四年级 · 算术
脱式计算: 能简算的要简算。

$25 \times 32 \times 125 \quad 167+389+33 \quad 75 \times 97+75 \times 3$

$30 \times(320-170) \div 90 \quad 864 \div[(27-23) \times 12] \quad(229 \times 2-113) \div 23$
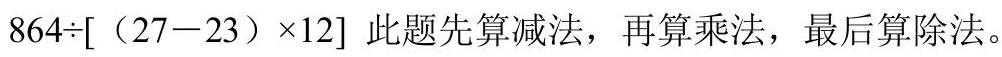
答案: 解$100000 ; 589 ; 7500$

$50 ; 18 ; 15 ;$

【分析】 $25 \times 32 \times 125$ 此题先将 32 写成 $4 \times 8$, 然后再根据乘法结合律的特点进行简算。 $167+389+33$ 此题先交换 389 与 33 的位置, 然后再依次计算。

$75 \times 97+75 \times 3$ 此题根据乘法分配律的特点进行简算。

30×（320-170）９90 此题先算减法, 再算乘法, 最后算除法。

$（ 229 \times 2-113 ） \div 23$ 此题先算乘法, 再算减法, 最后算除法。

【详解】 $25 \times 32 \times 125$

$=25 \times(4 \times 8) \times 125$

$=(25 \times 4) \times(8 \times 125)$

$=100 \times 1000$

$=100000$

$$
\begin{aligned}
& 167+389+33 \\
& =167+33+389 \\
& =200+389 \\
& =589 \\
& 75 \times 97+75 \times 3 \\
& =75 \times(97+3) \\
& =75 \times 100 \\
& =7500 \\
& 30 \times(320-170) \div 90 \\
& =30 \times 150 \div 90 \\
& =4500 \div 90 \\
& =50 \\
& 864 \div[(27-23) \times 12] \\
& =864 \div(4 \times 12) \\
& =864 \div 48 \\
& =18 \\
& (229 \times 2-113) \div 23 \\
& =(458-113) \div 23 \\
& =15 \\
& =34 \div 23 \\
& = \\
& =
\end{aligned}
$$